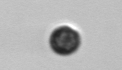
Label: Dinophyceae